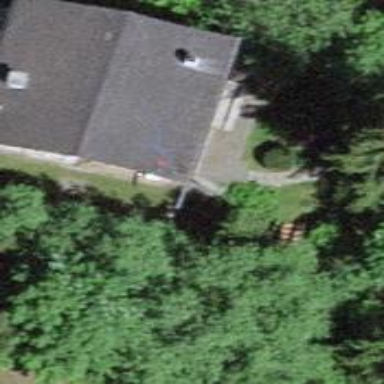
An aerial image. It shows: Simple and straightforward house.